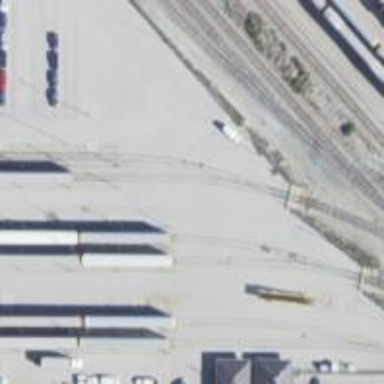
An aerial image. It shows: Railway siding with rails.